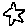
Label: star